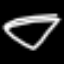
Label: diamond